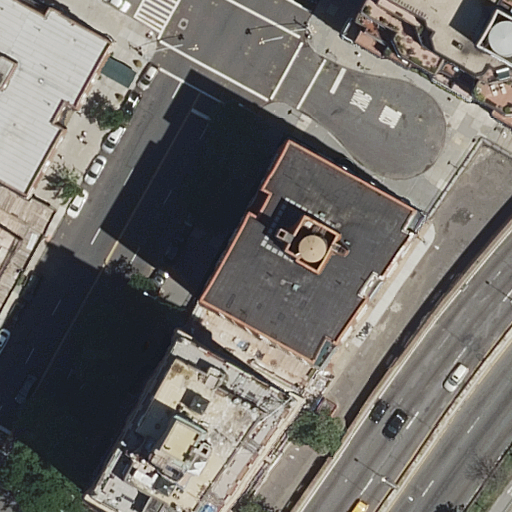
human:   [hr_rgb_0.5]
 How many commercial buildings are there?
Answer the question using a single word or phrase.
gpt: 0

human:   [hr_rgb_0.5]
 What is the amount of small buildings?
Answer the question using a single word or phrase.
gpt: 1

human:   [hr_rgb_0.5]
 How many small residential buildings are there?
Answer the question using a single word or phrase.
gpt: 1

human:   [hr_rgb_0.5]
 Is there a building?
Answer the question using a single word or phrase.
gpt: yes

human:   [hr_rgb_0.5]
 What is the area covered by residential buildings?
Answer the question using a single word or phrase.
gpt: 2439m2

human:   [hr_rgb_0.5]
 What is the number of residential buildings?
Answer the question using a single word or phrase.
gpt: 4

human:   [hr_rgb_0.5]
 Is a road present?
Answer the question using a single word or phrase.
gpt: yes

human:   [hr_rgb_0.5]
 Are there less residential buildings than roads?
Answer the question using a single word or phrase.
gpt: yes

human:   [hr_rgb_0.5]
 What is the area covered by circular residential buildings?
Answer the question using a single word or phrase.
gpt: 0m2

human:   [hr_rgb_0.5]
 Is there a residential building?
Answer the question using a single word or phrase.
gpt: yes

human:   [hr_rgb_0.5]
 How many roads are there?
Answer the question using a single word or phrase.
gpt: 9

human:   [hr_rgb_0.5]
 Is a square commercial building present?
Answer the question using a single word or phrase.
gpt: no

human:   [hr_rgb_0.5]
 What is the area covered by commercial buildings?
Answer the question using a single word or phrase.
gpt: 0m2

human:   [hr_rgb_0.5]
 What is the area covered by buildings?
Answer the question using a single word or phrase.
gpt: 2439m2

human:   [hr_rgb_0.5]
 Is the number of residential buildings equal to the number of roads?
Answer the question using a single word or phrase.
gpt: no

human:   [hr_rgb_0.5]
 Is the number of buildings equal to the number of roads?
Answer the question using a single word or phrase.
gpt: no

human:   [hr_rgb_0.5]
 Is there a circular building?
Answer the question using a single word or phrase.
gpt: no

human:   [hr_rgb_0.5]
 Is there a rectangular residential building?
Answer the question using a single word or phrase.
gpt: yes

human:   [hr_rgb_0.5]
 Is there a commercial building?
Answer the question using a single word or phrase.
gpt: no

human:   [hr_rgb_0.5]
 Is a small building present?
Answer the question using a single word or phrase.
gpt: yes

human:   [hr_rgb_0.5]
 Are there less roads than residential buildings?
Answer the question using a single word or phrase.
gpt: no

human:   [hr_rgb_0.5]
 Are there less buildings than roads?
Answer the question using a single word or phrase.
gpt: yes

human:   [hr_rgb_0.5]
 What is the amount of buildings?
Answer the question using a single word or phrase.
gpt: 4

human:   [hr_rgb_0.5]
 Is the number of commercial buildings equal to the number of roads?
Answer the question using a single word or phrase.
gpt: no

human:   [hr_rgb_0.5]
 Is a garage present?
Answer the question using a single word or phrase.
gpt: no

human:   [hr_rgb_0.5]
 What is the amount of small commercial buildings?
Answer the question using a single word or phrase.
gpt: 0

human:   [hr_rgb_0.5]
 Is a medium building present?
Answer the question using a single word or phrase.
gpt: no

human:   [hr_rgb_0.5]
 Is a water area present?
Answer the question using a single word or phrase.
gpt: no

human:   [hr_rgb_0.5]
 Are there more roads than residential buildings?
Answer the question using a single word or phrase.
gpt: yes

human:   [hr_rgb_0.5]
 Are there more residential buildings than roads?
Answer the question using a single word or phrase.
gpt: no

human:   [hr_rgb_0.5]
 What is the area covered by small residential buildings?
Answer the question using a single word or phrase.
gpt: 4m2

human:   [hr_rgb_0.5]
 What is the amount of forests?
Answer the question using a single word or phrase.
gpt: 0

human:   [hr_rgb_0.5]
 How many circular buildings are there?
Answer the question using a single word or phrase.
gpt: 0

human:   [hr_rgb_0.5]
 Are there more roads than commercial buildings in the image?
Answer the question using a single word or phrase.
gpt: yes

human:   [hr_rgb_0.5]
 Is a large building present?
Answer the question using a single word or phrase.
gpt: yes

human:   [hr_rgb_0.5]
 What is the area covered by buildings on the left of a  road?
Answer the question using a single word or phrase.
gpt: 1890m2

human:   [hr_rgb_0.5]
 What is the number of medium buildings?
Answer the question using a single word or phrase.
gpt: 0

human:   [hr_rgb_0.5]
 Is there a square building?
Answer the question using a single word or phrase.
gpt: no

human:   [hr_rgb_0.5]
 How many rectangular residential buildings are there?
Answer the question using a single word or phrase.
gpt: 3

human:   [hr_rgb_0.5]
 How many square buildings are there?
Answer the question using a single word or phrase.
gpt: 0

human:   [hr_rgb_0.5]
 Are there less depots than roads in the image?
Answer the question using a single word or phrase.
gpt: yes

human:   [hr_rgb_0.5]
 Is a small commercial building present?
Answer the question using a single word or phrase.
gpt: no

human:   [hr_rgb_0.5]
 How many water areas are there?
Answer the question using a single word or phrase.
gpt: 0

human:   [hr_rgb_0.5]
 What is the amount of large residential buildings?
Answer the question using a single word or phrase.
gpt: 3

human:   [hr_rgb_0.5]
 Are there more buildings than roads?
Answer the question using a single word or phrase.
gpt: no

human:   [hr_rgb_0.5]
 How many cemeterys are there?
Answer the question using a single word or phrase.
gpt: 0

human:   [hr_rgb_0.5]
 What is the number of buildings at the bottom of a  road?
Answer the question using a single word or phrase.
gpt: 2

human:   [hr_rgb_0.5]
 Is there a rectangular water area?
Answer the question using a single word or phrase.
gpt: no

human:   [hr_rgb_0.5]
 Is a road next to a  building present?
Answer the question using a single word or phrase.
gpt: yes

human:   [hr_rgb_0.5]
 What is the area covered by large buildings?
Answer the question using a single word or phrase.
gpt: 2435m2

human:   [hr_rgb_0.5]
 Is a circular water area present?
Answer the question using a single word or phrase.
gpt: no

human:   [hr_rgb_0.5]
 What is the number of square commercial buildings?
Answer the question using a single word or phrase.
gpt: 0

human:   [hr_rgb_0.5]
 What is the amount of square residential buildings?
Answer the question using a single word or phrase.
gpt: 0

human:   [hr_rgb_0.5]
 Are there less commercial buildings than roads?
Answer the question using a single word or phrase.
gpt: yes

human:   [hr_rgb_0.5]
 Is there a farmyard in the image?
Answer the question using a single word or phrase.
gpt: no

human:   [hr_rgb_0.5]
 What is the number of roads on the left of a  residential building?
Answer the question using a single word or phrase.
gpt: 3

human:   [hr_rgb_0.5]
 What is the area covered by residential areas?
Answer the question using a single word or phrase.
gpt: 0m2

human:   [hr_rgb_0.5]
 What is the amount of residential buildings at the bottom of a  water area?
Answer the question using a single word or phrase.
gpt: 0

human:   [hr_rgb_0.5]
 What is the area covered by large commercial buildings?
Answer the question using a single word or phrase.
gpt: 0m2

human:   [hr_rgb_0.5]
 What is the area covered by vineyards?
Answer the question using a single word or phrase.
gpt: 0m2

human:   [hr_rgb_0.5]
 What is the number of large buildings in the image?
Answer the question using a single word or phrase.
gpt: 3

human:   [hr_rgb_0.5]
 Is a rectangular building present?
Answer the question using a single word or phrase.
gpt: yes

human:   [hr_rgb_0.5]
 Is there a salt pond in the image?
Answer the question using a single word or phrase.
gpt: no

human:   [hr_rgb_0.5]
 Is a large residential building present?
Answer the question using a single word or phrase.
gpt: yes